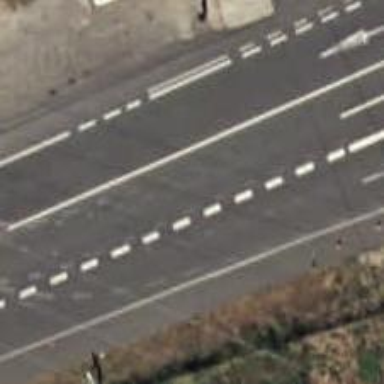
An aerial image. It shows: Asphalt road classified as primary highway.